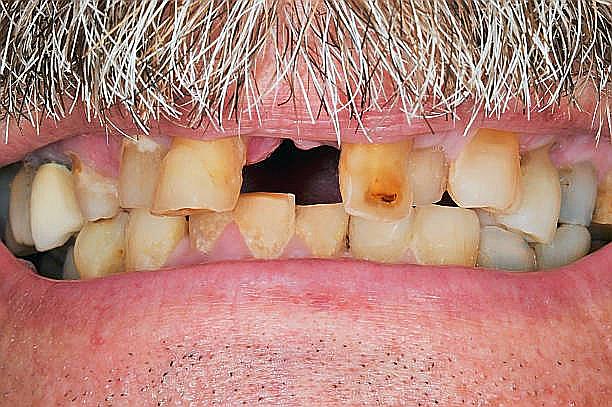
Condition: hypodontia